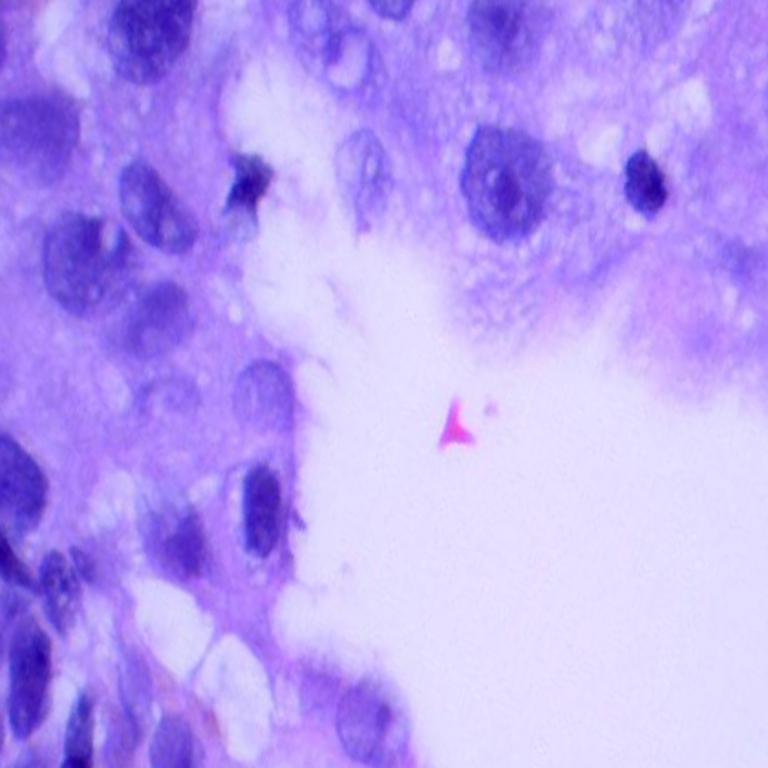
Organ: lung
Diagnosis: adenocarcinomas